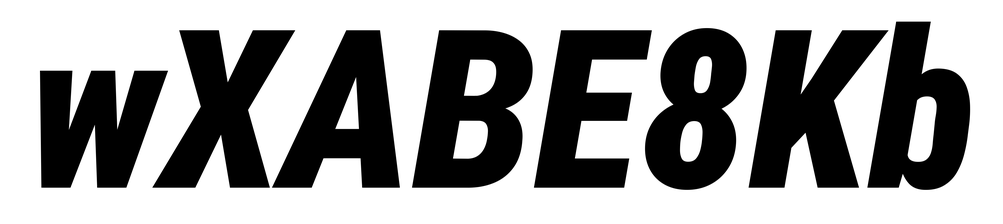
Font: Roboto-Italic_Condensed_Black_Italic